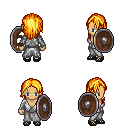
a pixel art fantasy rpg character, female body template, human, tanned skin, white robe, magenta pants, light blonde long hairstyle, ghillies, shield, four views (front, back, left, right), 2x2 character sprite sheet, small pixel art, hard edges, no anti-aliasing